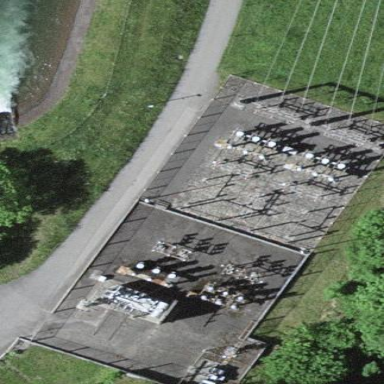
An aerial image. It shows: Power substation surrounded by fence.